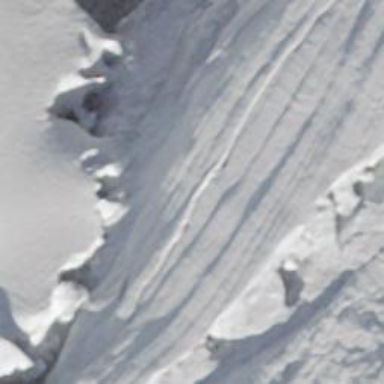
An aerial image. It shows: Crevasse in the natural environment.